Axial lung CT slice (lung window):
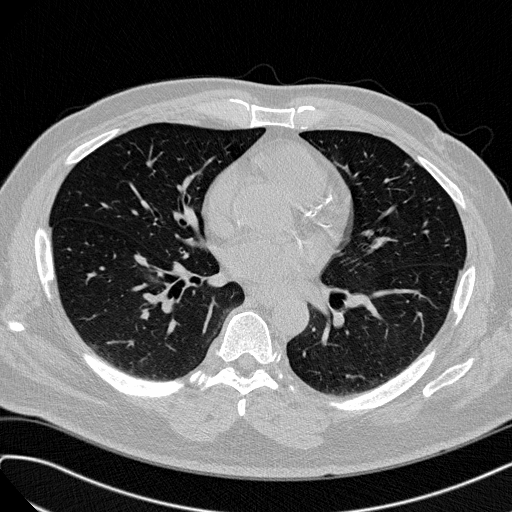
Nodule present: no